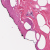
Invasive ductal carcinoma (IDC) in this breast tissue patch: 0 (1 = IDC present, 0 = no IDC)